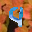
Label: 4